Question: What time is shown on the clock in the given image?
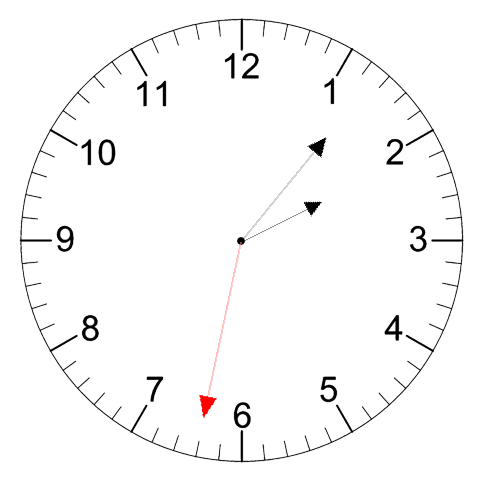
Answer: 02:06:32